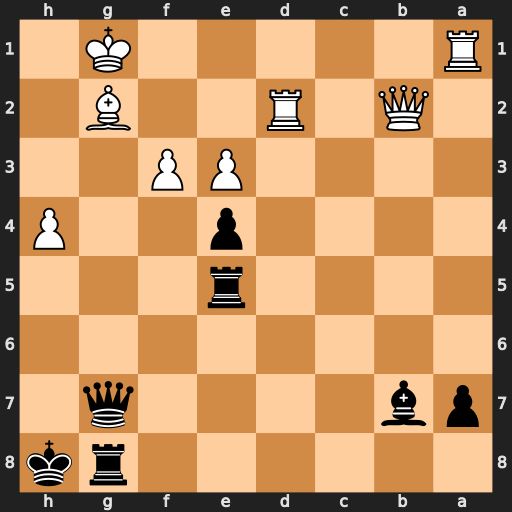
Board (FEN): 6rk/pb4q1/8/4r3/4p2P/4PP2/1Q1R2B1/R5K1
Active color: b
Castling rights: -
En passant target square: -
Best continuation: exf3 Rxa7 Re7